Aerial crown-view tile of a tropical tree (Barro Colorado Island, Panama), acquired 20250414:
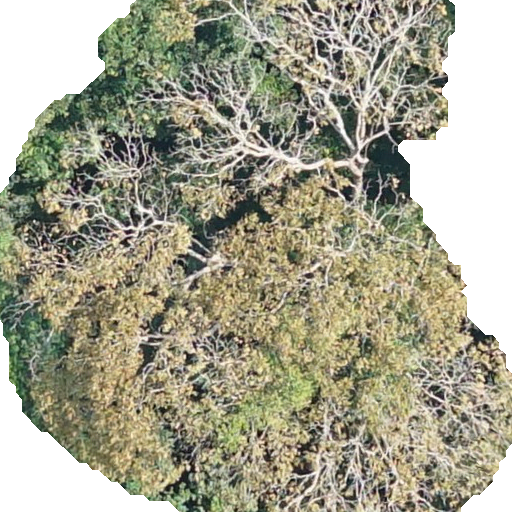
Species: Dipteryx oleifera
GBIF accepted scientific name: Dipteryx oleifera
Crown area: 385.517 m²